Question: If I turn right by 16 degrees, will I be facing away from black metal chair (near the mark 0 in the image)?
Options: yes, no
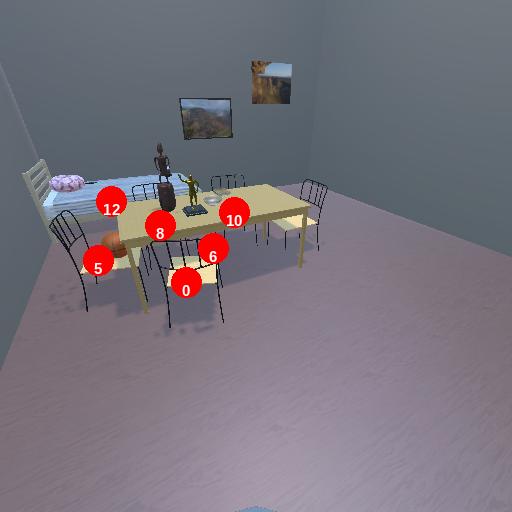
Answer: yes